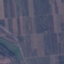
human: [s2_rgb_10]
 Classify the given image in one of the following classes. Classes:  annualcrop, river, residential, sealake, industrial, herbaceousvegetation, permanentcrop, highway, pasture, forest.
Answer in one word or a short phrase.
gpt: PermanentCrop